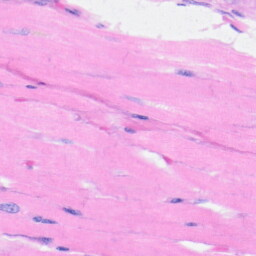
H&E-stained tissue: Heart